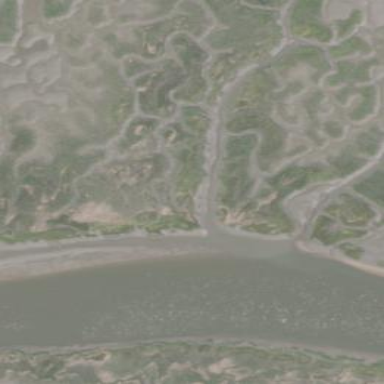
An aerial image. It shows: Tidal marsh wetland.